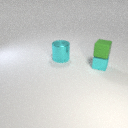
small cyan metal cube below small green rubber cube